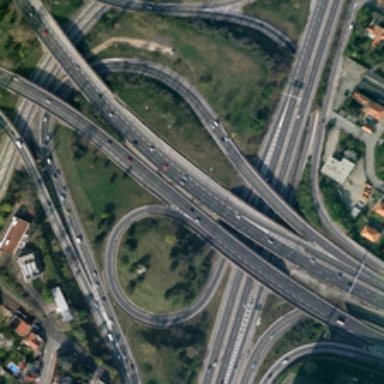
Many green trees and some buildings are near a viaduct .